Question: Please see this image:

I need something like this which will show quote's gradually go on top of each other. I don't want to use flash and I want to make it as easy as possible for the client to update. Has anyone got any suggestions?
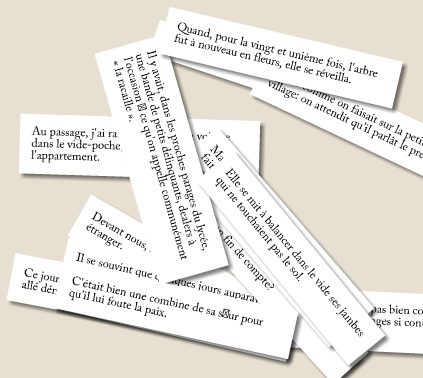
Answer: I would suggest using jquery animate, <URL>
Rotate the quotes as you want them, place them on top of eachother using 'z-index' (dont forget to add either 'position: relative' or 'position: absolute'), and hide them.
Css3 rotate example:
'''
-webkit-transform: rotate(270deg);
-moz-transform: rotate(270deg);
filter: progid:DXImageTransform.Microsoft.BasicImage(rotation=3);
'''
If you need to make it work for browsers that doesnt support css3, you could just rotate transparent .png:s in PS for example.
Regarding fading in the quotes one by one I would do something like this:
'''
$(".quotecontainer img").each(function(index) {
$(this).delay(400*index).fadeIn(300);
});
'''